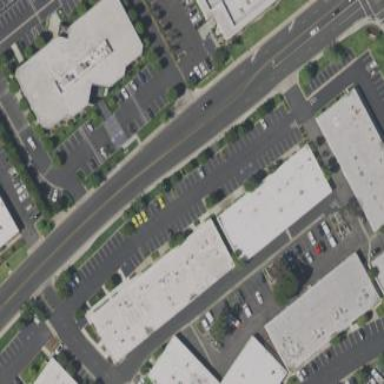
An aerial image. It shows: Commercial building.